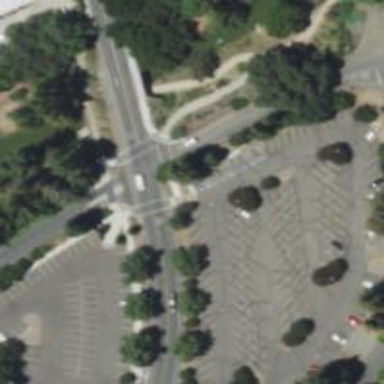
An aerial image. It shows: Footway with zebra crossing.